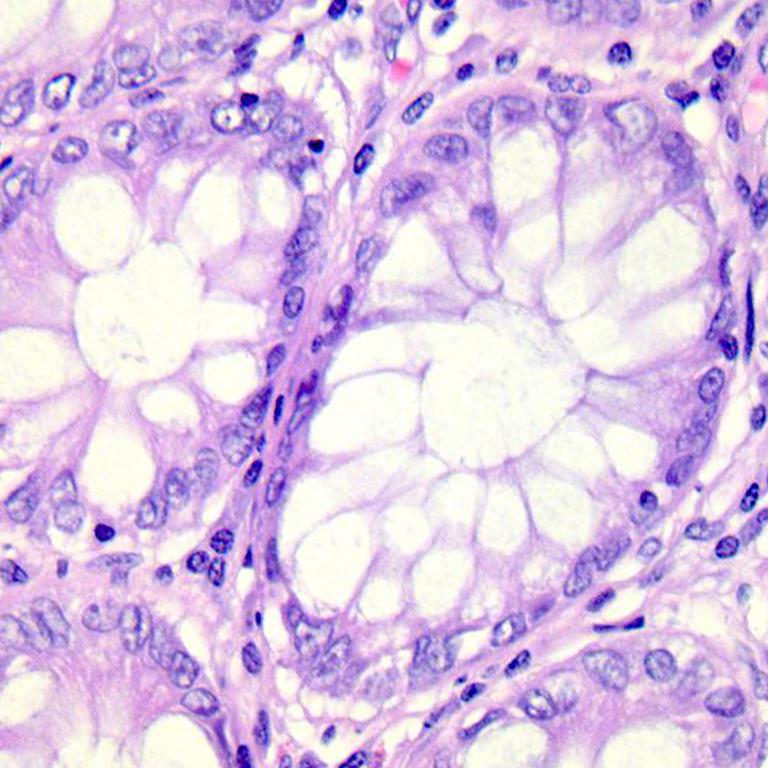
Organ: colon
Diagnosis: benign